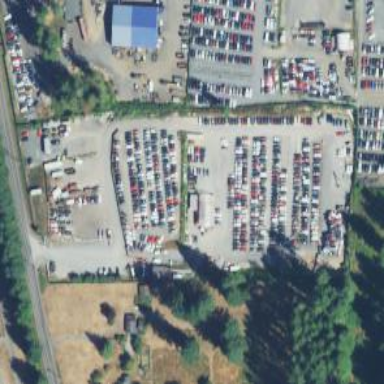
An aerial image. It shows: Industrial area for auto wrecking.